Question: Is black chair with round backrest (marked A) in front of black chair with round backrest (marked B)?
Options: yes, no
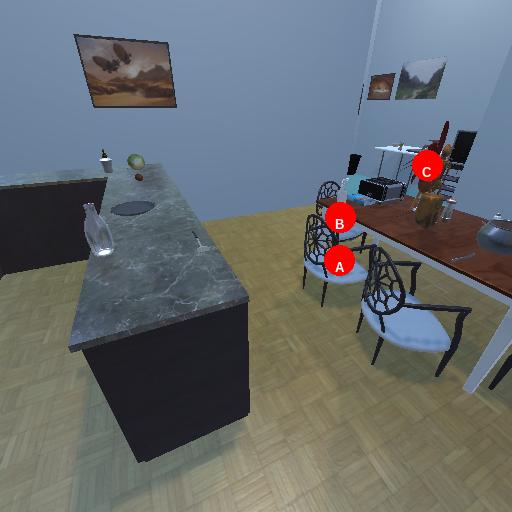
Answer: yes